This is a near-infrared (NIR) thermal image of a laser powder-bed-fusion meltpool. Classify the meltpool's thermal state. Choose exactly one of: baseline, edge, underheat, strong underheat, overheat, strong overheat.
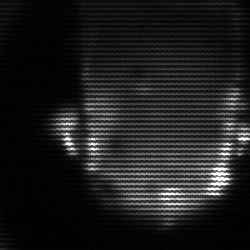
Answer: baseline